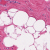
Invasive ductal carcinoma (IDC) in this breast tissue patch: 0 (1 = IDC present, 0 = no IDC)